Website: crate-barrel
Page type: delivery-shipping
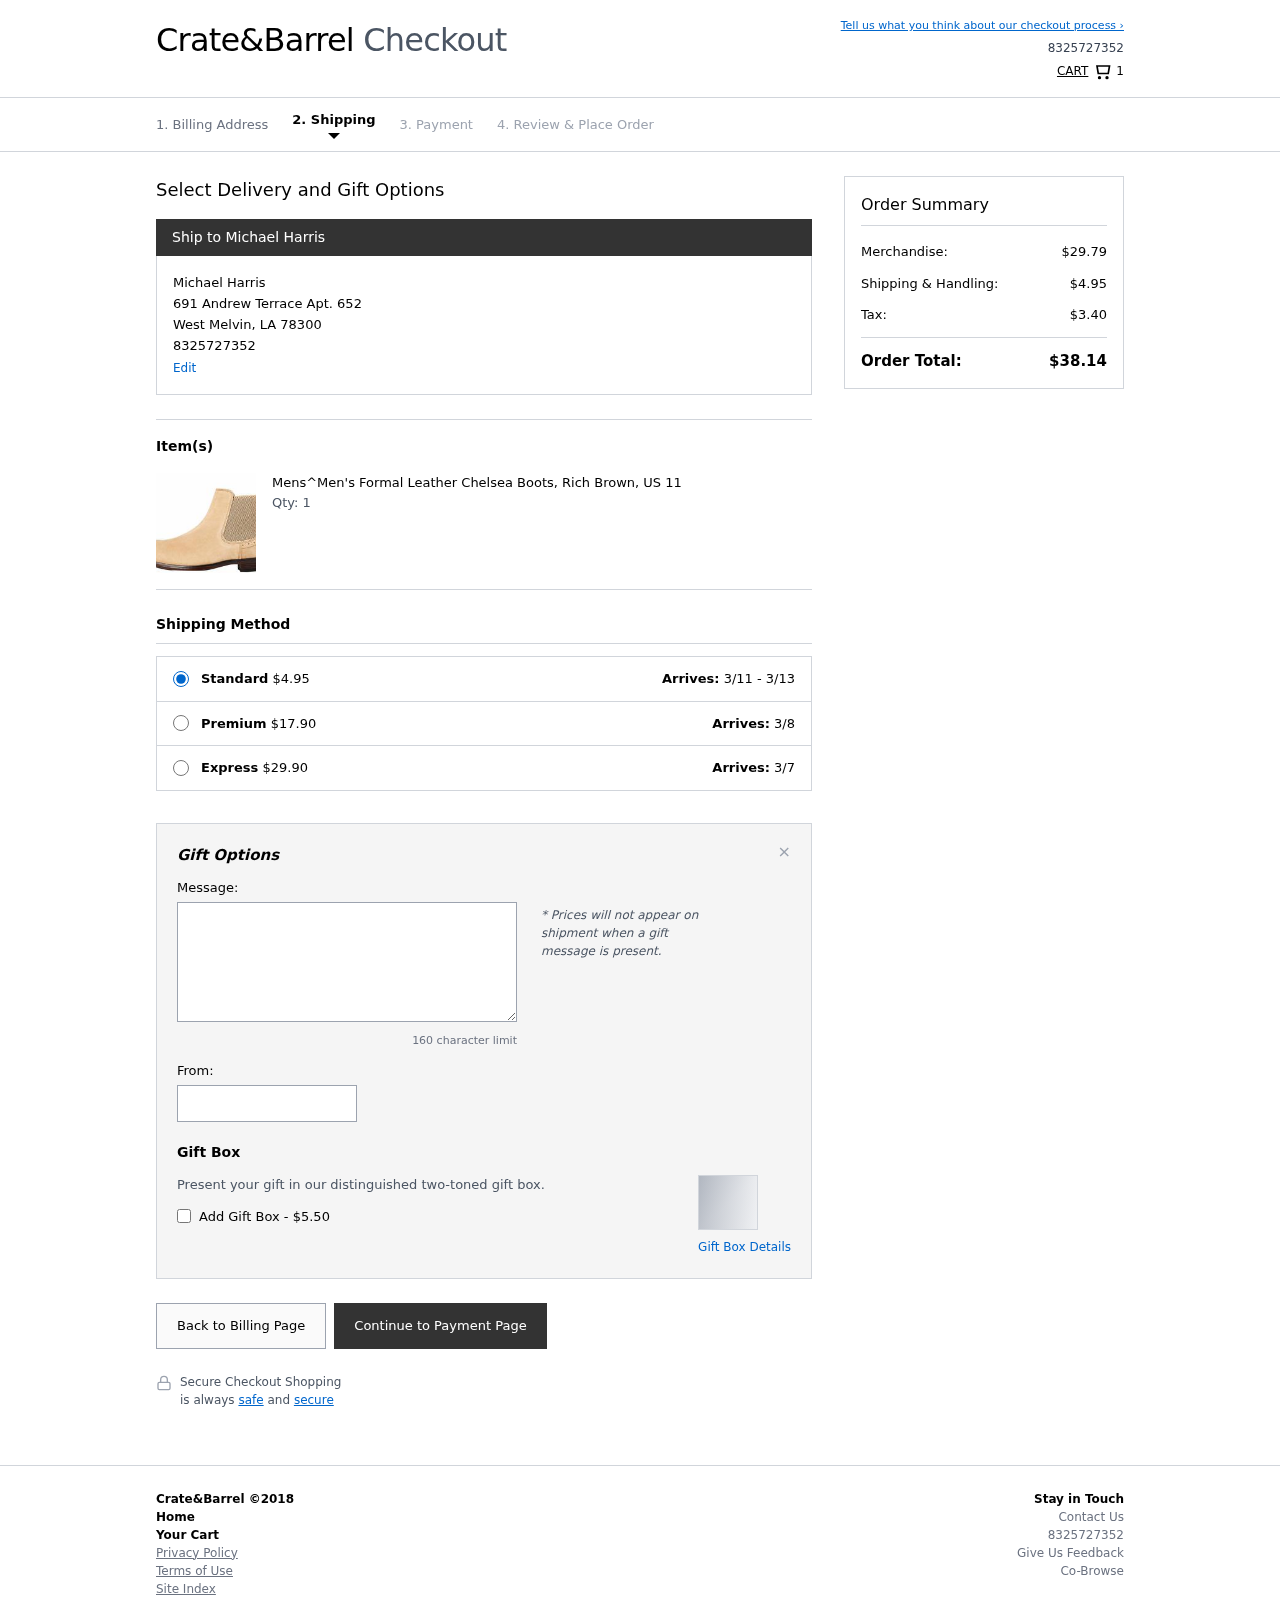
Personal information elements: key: PII_CITY
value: West Melvin
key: PII_FULLNAME
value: Michael Harris
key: PII_PHONE
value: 8325727352
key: PII_POSTCODE
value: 78300
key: PII_STATE_ABBR
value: LA
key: PII_STREET
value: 691 Andrew Terrace Apt. 652
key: PII_FIRSTNAME
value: Michael
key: PII_LASTNAME
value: Harris
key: PII_FULLNAME2
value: Michael Harris
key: PII_FULLNAME3
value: Michael Harris
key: PII_FIRSTNAME2
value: Michael
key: PII_FIRSTNAME3
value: Michael
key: PII_LASTNAME2
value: Harris
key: PII_LASTNAME3
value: Harris
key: PII_FIRSTNAME_DERIVED
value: Michael
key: PII_LASTNAME_DERIVED
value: Harris
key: PII_FULLNAME_DERIVED
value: Michael Harris
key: PII_NAME_FULL_DERIVED
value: Michael Harris
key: PII_PHONE_LINE
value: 7352
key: PII_PHONE_SUFFIX
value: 7352
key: PII_PHONE2
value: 8325727352
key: PII_PHONE3
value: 8325727352
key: PII_PHONE_NUMERIC
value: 8325727352
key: PII_PHONE_LINE_NUMERIC
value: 7352
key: PII_PHONE_SUFFIX_NUMERIC
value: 7352
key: PII_PHONE2_NUMERIC
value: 8325727352
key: PII_PHONE3_NUMERIC
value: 8325727352
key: PII_PHONE_DIGITS
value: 8325727352
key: PII_PHONE_LAST4
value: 7352
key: PII_GIFT_MESSAGE
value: Hey Sean, I saw these rich brown Chelsea boots and immediately thought of you—perfect for those upcoming formal events! I know you'll rock them with your style. Enjoy!

Michael
Product elements: key: PRODUCT1_NAME
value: Mens^Men's Formal Leather Chelsea Boots, Rich Brown, US 11
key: PRODUCT1_QUANTITY
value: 1
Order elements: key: ORDER_NUM_ITEMS
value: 1
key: ORDER_SHIPPING_COST
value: $4.95
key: ORDER_DELIVERY_DATE
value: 3/11 - 3/13
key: PREMIUM_SHIPPING_COST
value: $17.90
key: PREMIUM_DELIVERY_DATE
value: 3/8
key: EXPRESS_SHIPPING_COST
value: $29.90
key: EXPRESS_DELIVERY_DATE
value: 3/7
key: ORDER_SUBTOTAL
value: $29.79
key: ORDER_SHIPPING_COST2
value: $4.95
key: ORDER_TAX
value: $3.40
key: ORDER_TOTAL
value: $38.14